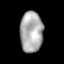
Tissue: lung
Cell type: Epithelial cells
Senescence score: 0.203
Nuclear area (px): 913
Mean DAPI intensity: 170.988